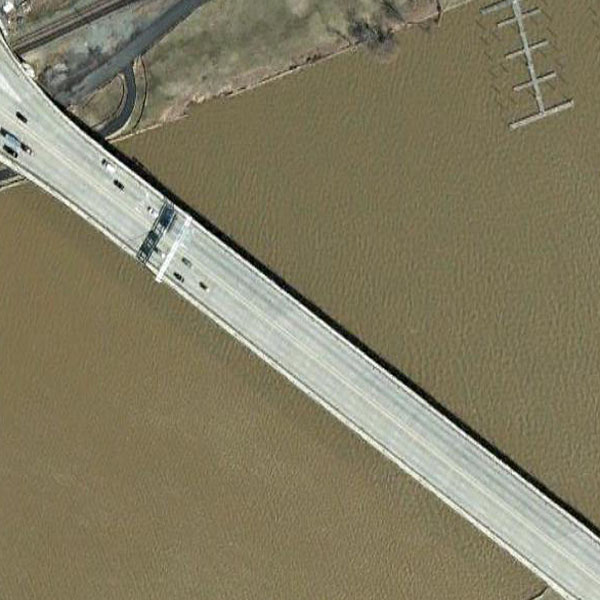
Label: Bridge